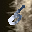
Label: 6